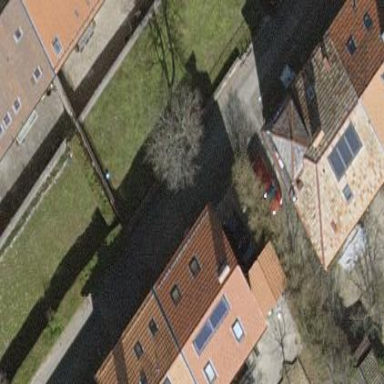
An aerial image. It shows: Gabled roof on building that houses apartments.